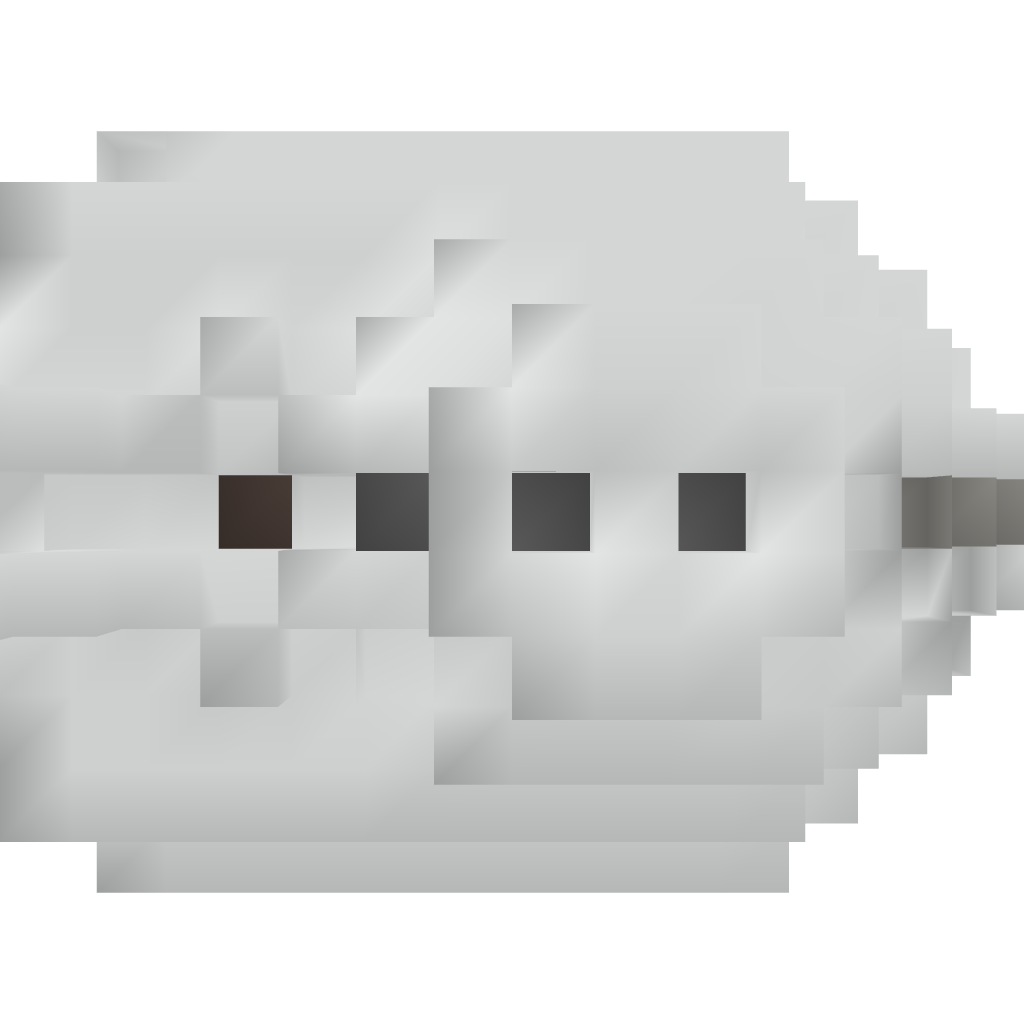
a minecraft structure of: The LOLwut XL armed airship.